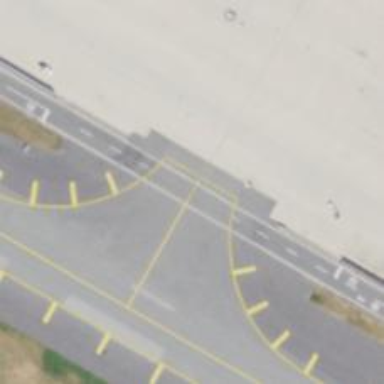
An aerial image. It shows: View of taxiway at the airport.